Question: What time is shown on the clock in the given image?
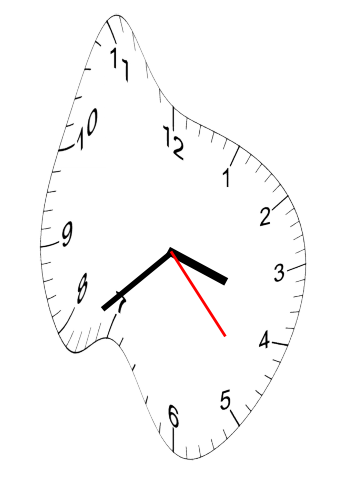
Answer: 03:38:23